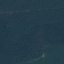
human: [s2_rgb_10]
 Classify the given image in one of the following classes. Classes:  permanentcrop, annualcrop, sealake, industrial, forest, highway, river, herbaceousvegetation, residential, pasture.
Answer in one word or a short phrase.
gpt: Forest